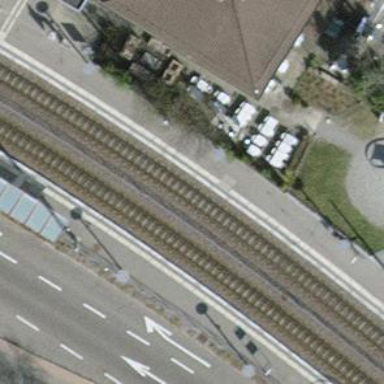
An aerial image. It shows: Stop position for light rail public transport.